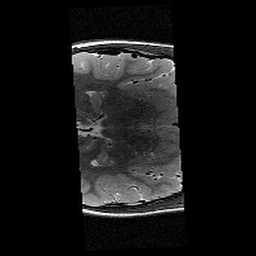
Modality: T2w
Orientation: axial
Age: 12
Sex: female
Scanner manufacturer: siemens
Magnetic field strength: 3 T
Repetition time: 8.46 s
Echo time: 0.067 s